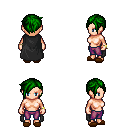
a pixel art fantasy rpg character, female body template, human, light skin, black cape, magenta pants, green pixie cut hairstyle, bracelets, brown slippers, four views (front, back, left, right), 2x2 character sprite sheet, small pixel art, hard edges, no anti-aliasing